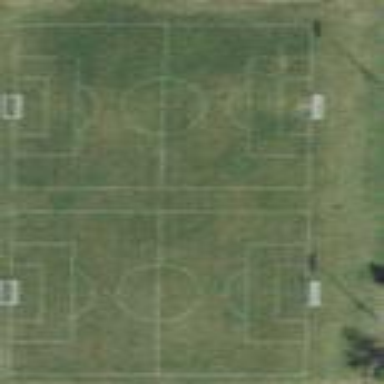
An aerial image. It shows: Soccer pitch for outdoor sports and leisure activities.